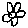
Label: flower